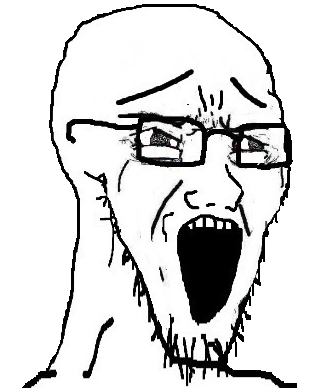
Label: 5_Soyjak